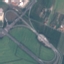
Land use / land cover class: Highway